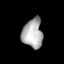
Tissue: lung
Cell type: Epithelial cells
Senescence score: 0.1714
Nuclear area (px): 586
Mean DAPI intensity: 172.184